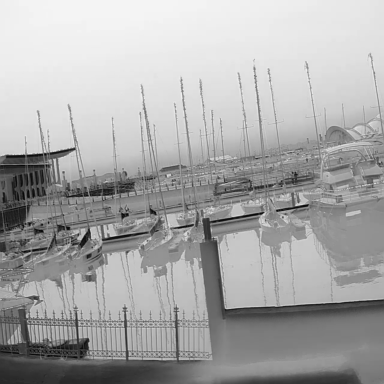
There are seven canoes in the infrared image.